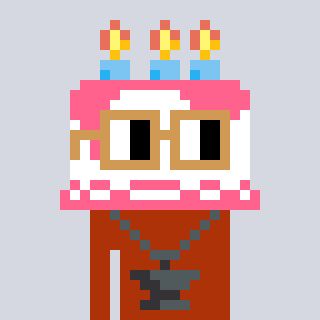
a pixel art character with square brown glasses, a cake-shaped head and a hotbrown-colored body on a cool background